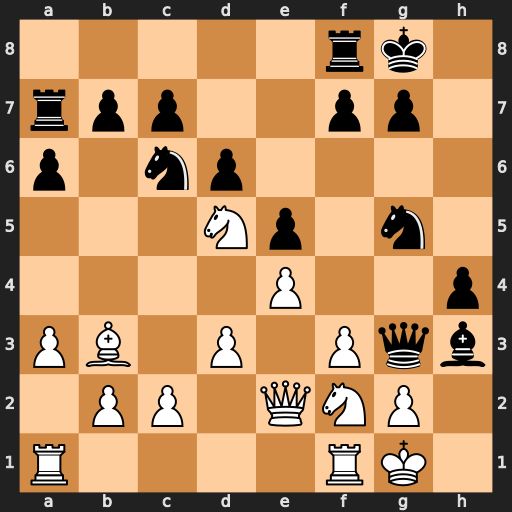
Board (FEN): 5rk1/rpp2pp1/p1np4/3Np1n1/4P2p/PB1P1Pqb/1PP1QNP1/R4RK1
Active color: w
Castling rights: -
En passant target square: -
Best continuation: Nh1 Qxg2+ Qxg2 Bxg2 Kxg2